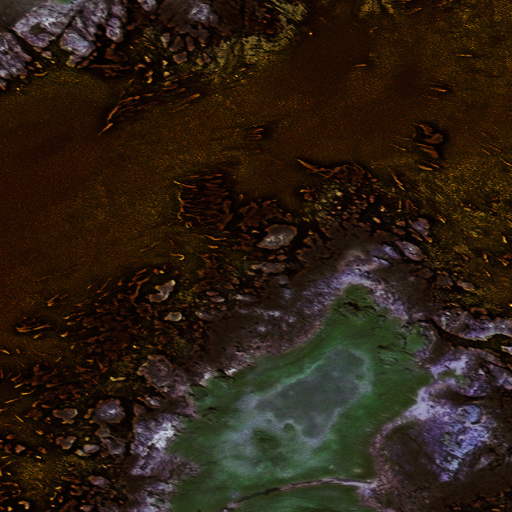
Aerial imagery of island in Alaska named Whip Island containing only unknown